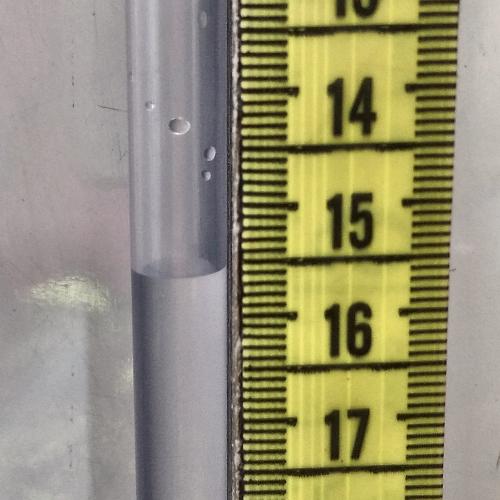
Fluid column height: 15.6 cm